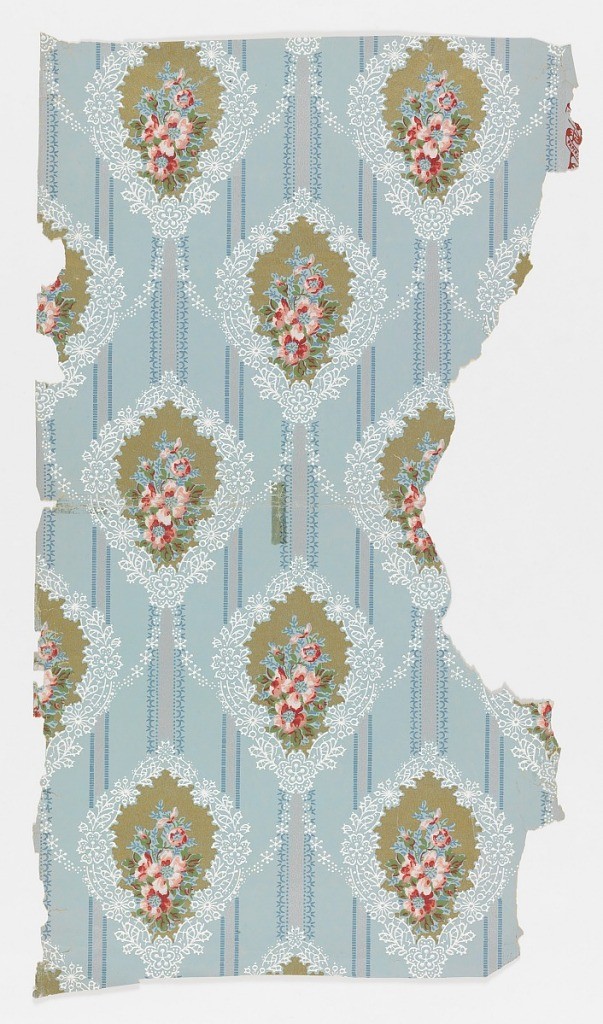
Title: Sidewall
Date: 1875–1920
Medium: Machine-printed
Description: On light blue ground with vertical blue-edged mica stripes, alternating lozenge-shaped medallions with blue & white floral edge; metallic gold center field with bouquet of pink, red and blue flowers and green leaves; medallions are linked by vertical mica ribbons at the top and bottom, and small white daisy chains forming a trellis pattern.